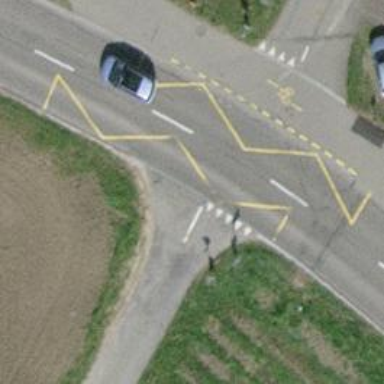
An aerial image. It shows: Bus stop with designated stop position for public transport.